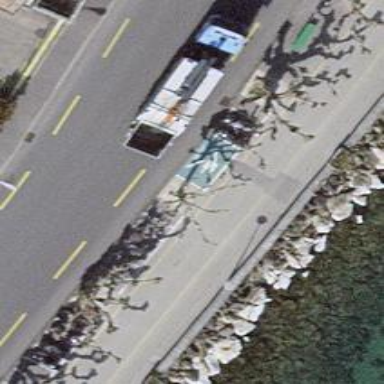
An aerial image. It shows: Charging station.